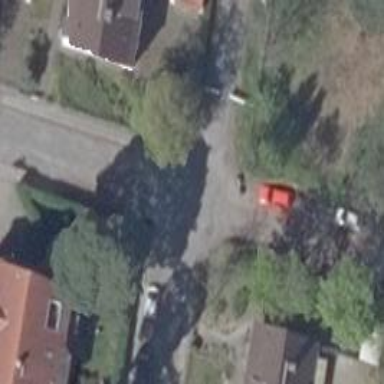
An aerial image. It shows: Asphalt road in residential area.